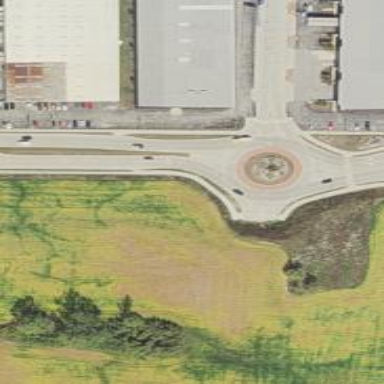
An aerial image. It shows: Secondary road around roundabout.